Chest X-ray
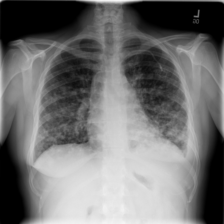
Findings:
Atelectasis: negative
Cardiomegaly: negative
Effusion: negative
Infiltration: negative
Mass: negative
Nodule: negative
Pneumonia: negative
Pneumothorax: negative
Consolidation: negative
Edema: negative
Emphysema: negative
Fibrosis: negative
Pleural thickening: positive
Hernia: negative